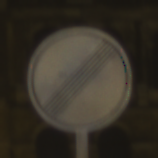
Verkehrszeichen: EndeSaemtlicherBegrenzungen
Umgebung: Outdoor, Urban
Tageszeit: Night
Wetter: Overcast
Licht: Artificial
Jahreszeit: NotSpecified
Kontrast: HighContrast